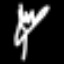
Label: fork